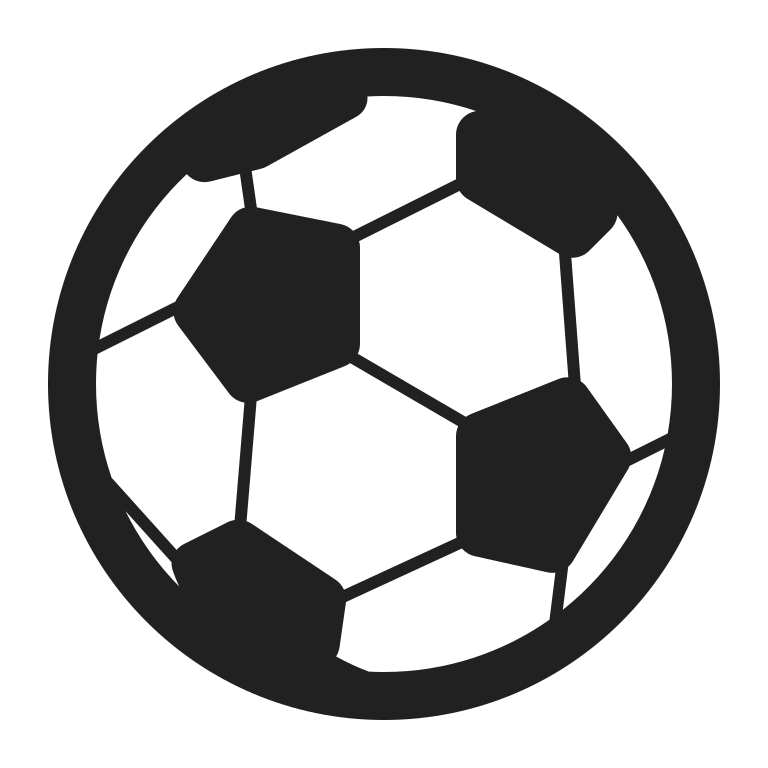
soccer ball high contrast